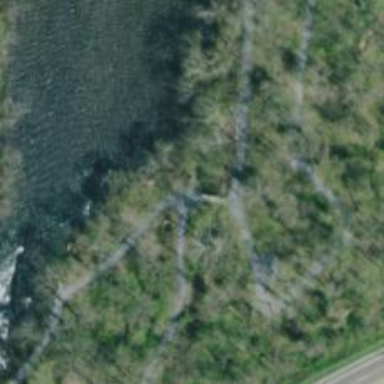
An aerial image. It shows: Path with excellent trail visibility.